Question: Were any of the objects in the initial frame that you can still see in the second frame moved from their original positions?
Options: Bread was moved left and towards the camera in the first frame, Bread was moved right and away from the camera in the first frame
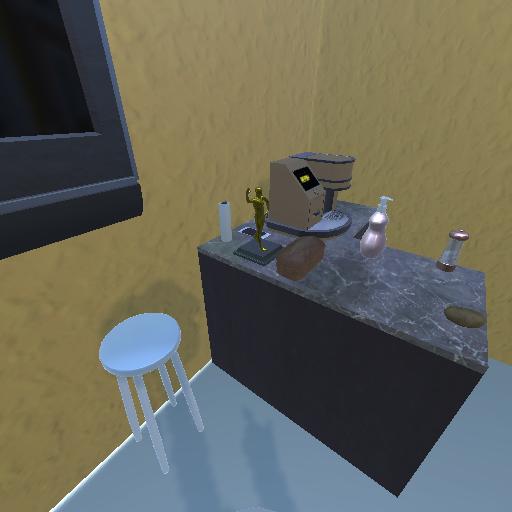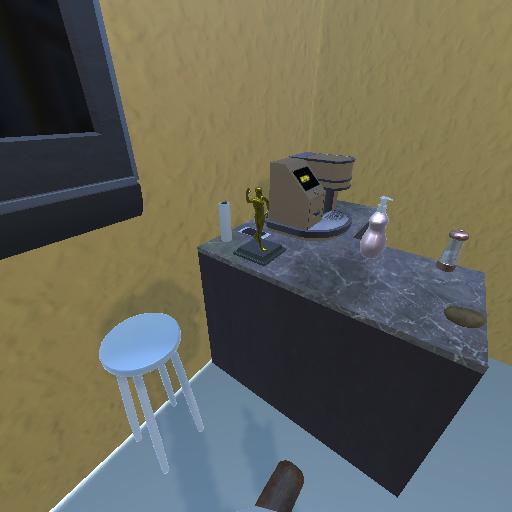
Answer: Bread was moved left and towards the camera in the first frame